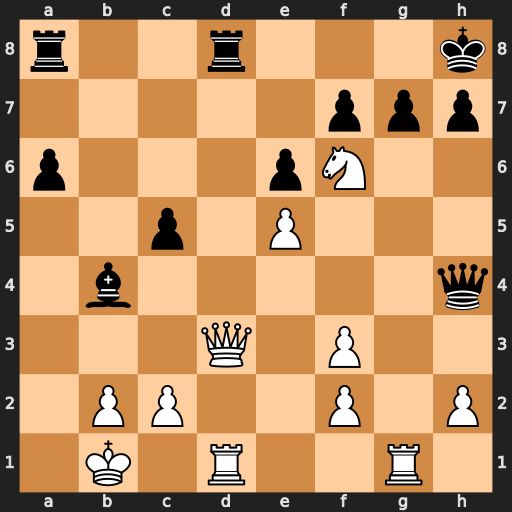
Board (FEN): r2r3k/5ppp/p3pN2/2p1P3/1b5q/3Q1P2/1PP2P1P/1K1R2R1
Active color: w
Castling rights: -
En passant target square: -
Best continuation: Qxd8+ Rxd8 Rxd8#